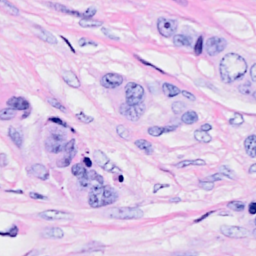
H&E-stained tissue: Breast